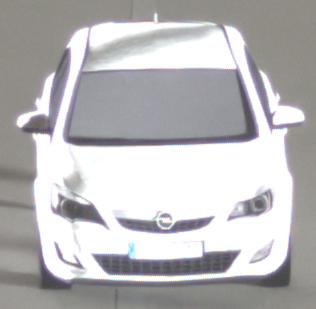
Make: Opel
Model: Astra 1.4 ecoFlex
Detailed model: Astra (J)
Model produced from: 2009/12
Model produced until: 2010/12
Doors: 5
Color: white
Road condition: dry road
Daytime: midday
Contrast: medium contrast